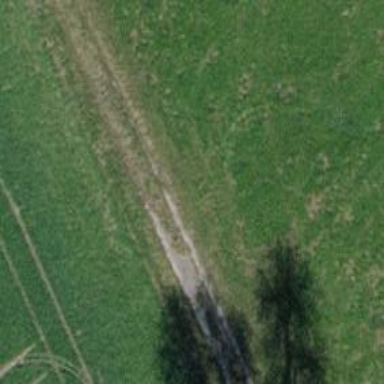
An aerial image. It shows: Gravel track with grade 3 tracktype.